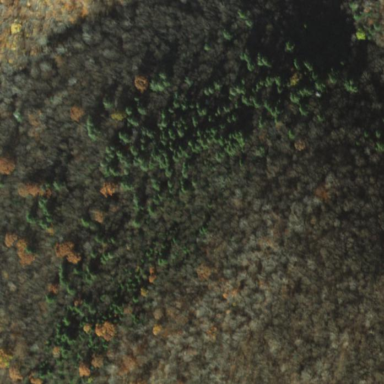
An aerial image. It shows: Evergreen needle-leaved woodland.